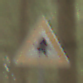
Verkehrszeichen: Vorfahrt
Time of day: MorningAfternoon
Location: Outdoor (Nature)
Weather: Overcast
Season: Winter
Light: Natural